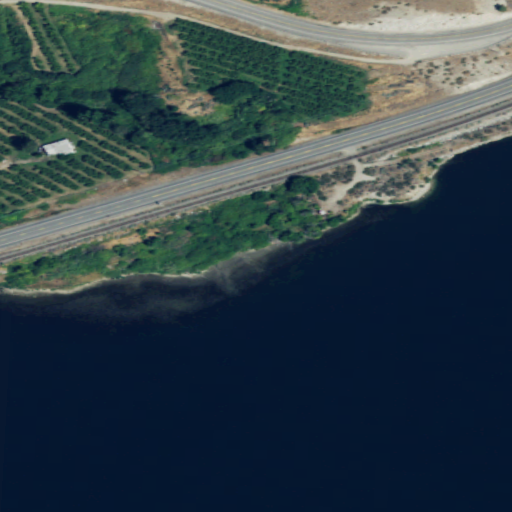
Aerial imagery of valley in Washington named Navarre Coulee containing open water, cultivated crops, low intensity development, grassland, medium intensity development, shrub, open development, and high intensity development